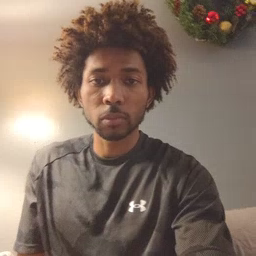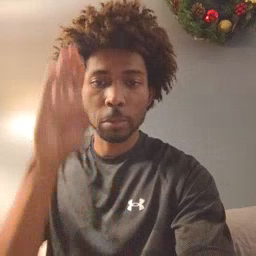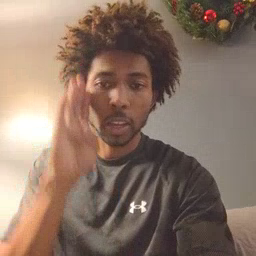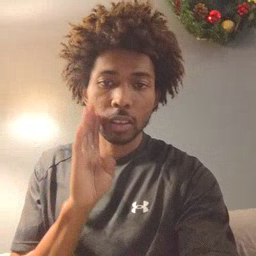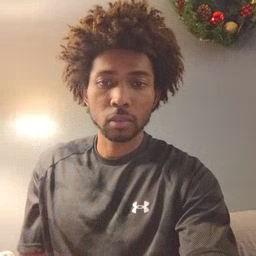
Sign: brown